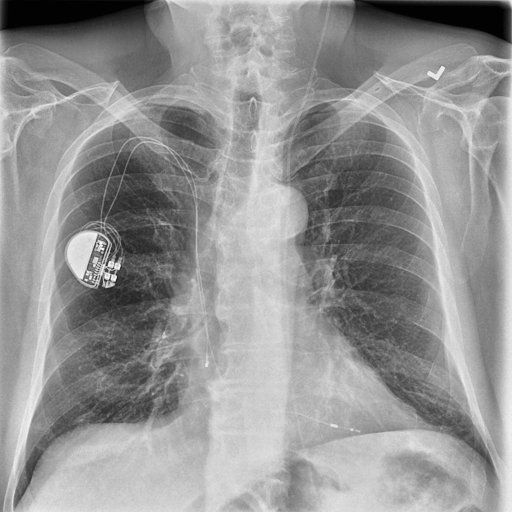
Finding: NORMAL